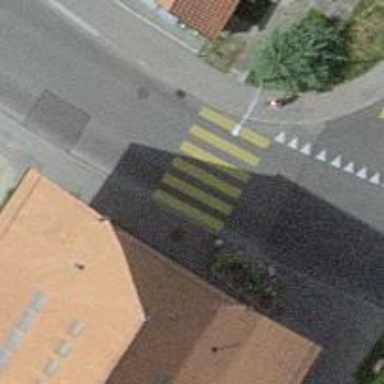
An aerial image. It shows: Marked road crossing.